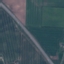
Land use / land cover: Highway